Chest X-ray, PA view. Patient: 22 years old, sex M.
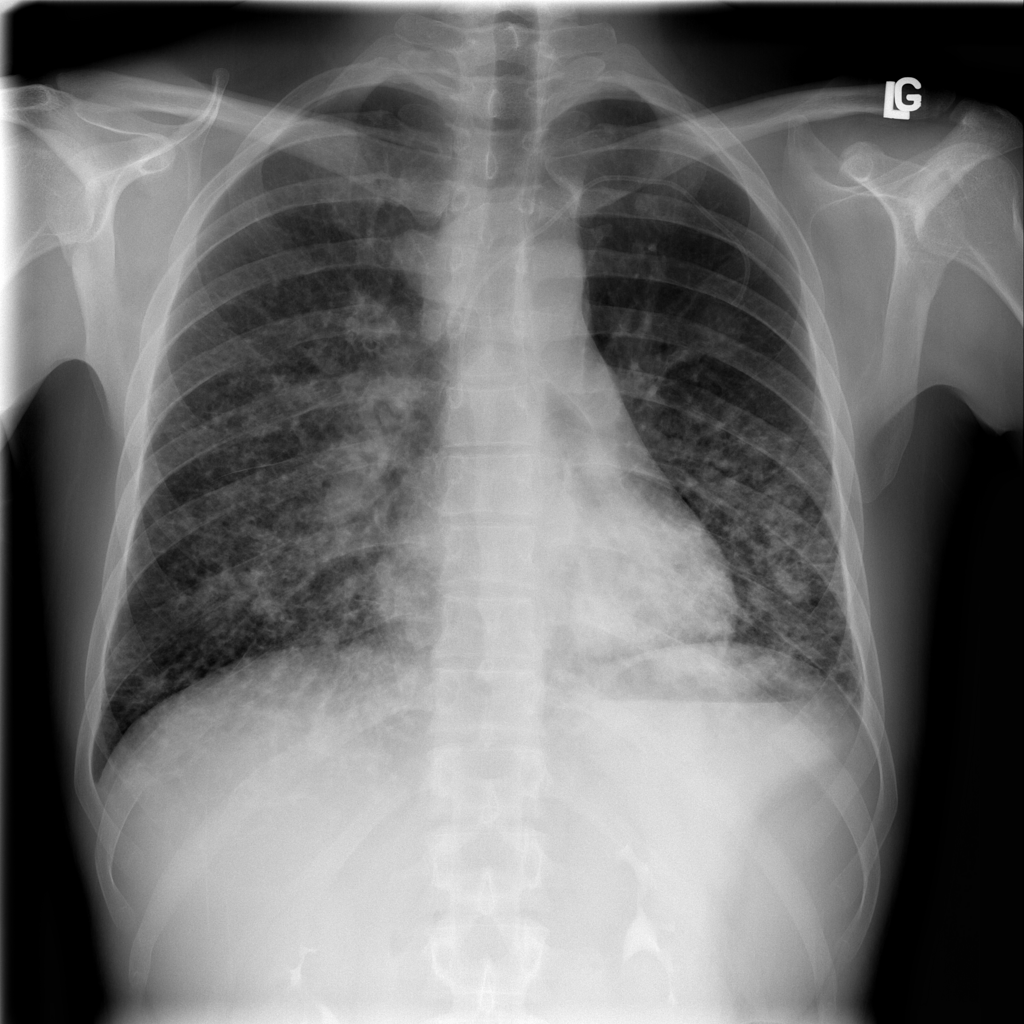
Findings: Consolidation, Infiltration, Nodule